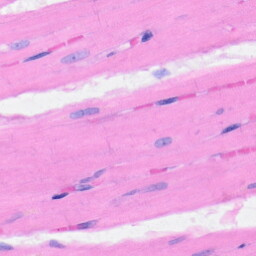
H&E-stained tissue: Heart